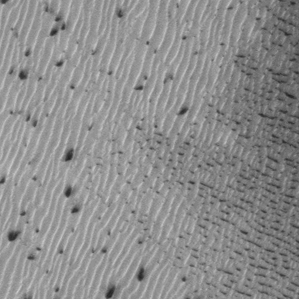
Label: frost